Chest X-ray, PA view. Patient: 39 years old, sex F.
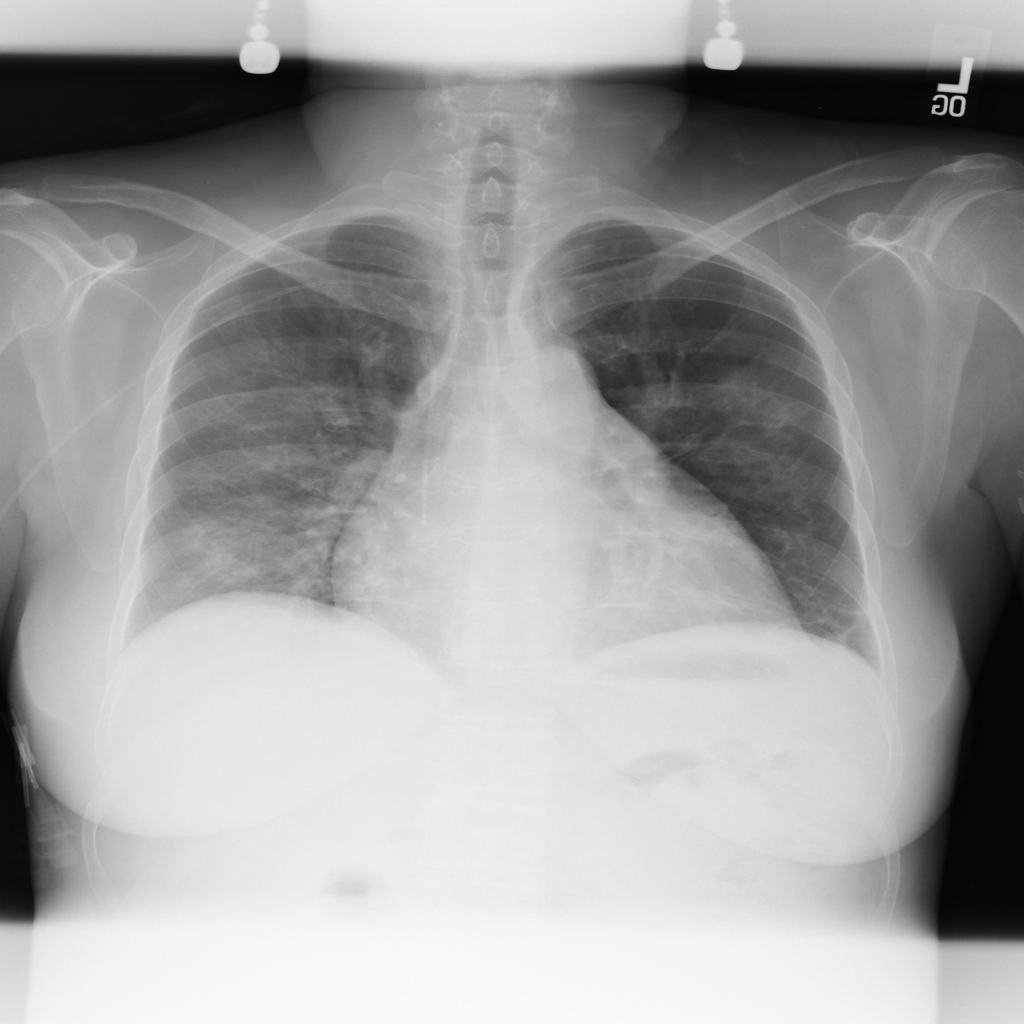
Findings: Infiltration